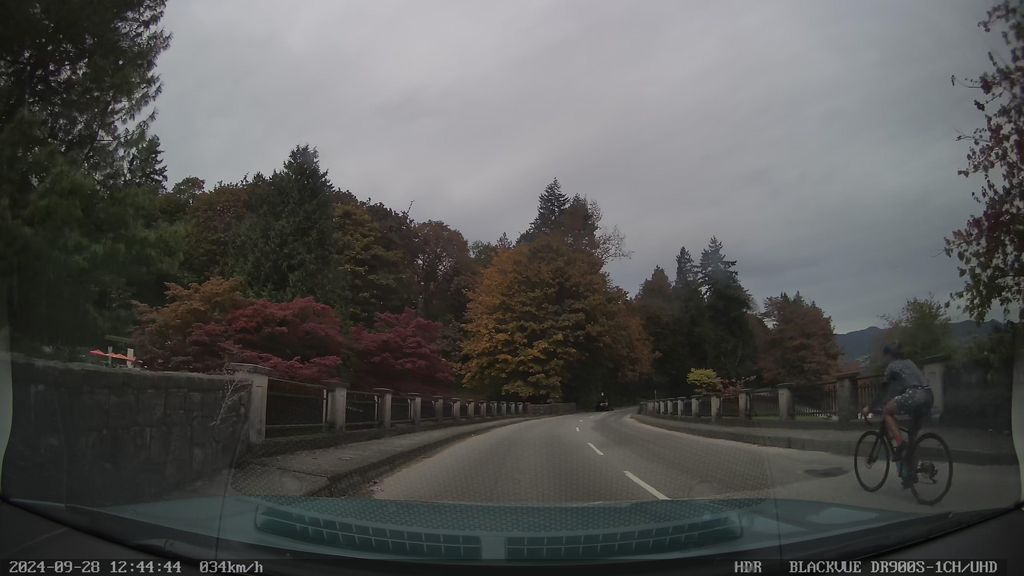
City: vancouver